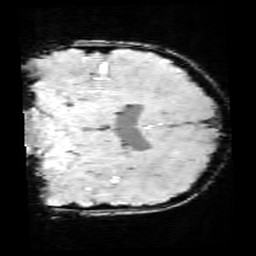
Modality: SWI
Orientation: coronal
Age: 9
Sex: male
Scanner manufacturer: siemens
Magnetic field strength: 3 T
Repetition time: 0.027 s
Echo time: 0.02 s